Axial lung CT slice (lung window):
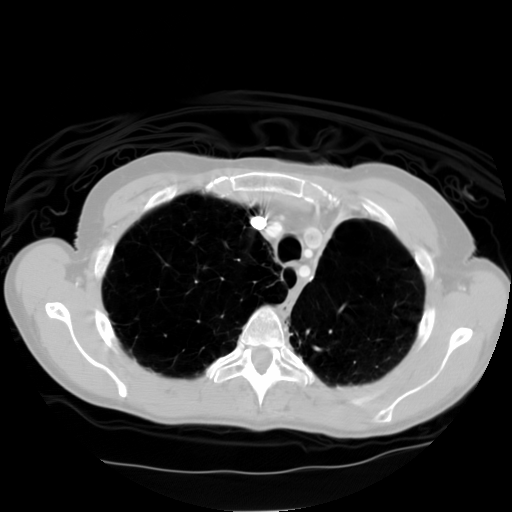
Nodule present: no